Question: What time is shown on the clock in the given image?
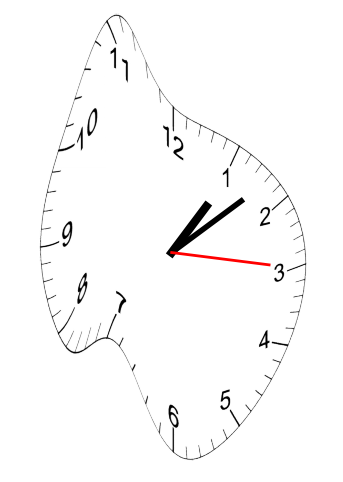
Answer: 01:08:15